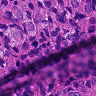
Metastatic tissue present: yes